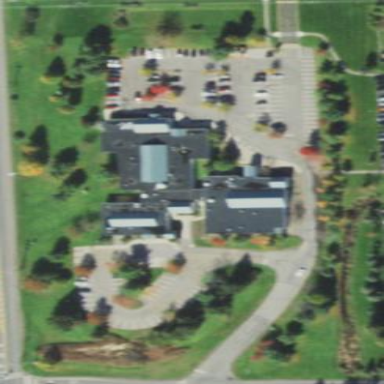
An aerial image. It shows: Healthcare clinic.